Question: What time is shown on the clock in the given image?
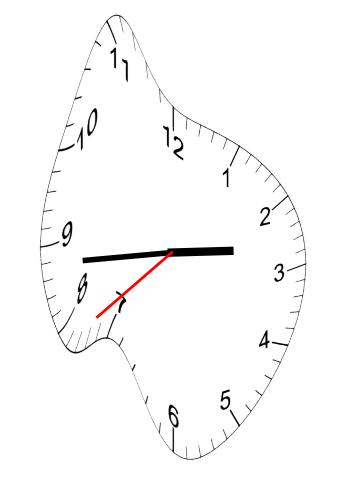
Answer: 02:43:38